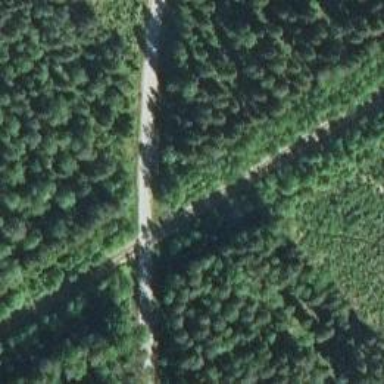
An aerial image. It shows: Crossing for the railway.